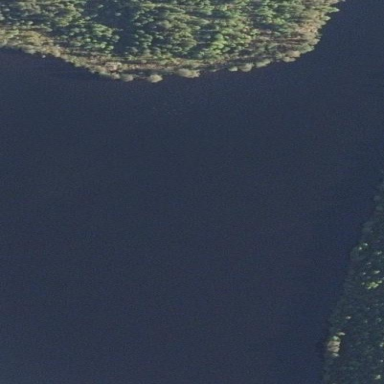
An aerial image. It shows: Beautiful lake surrounded by nature.